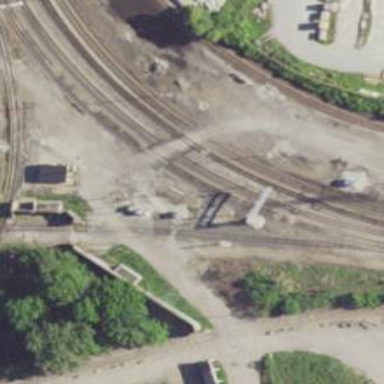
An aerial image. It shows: Railway level crossing.